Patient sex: F
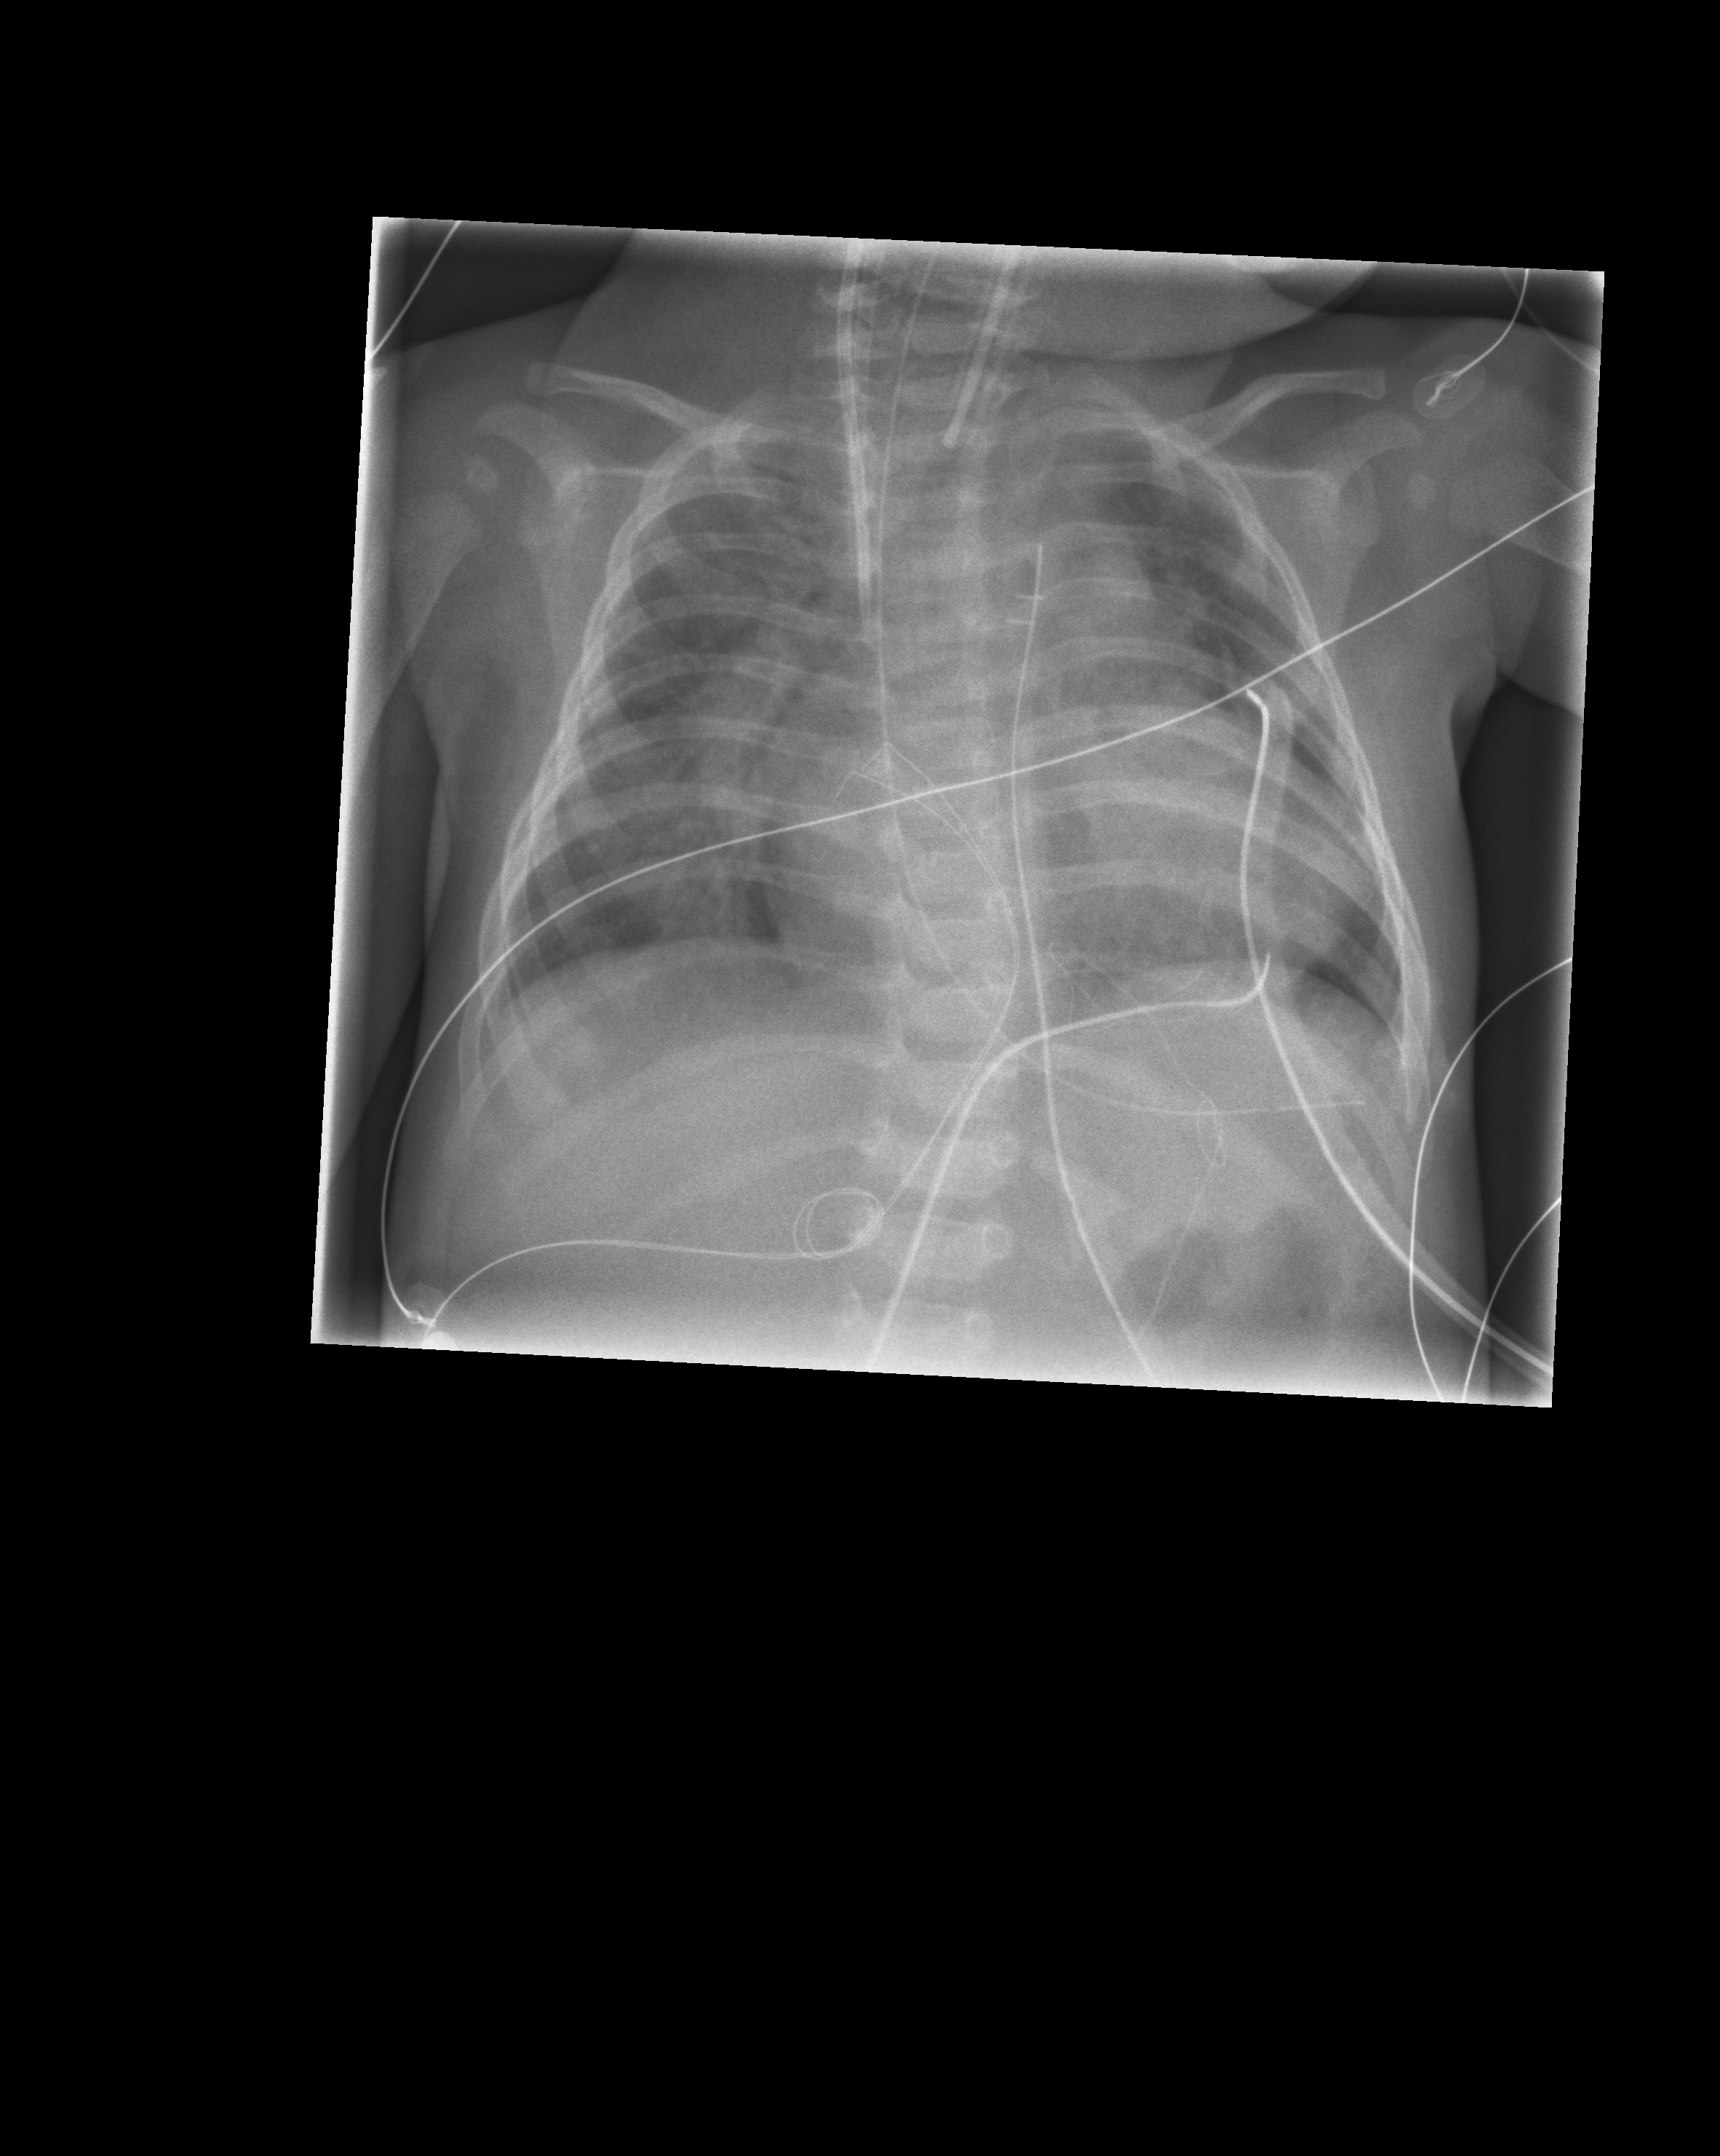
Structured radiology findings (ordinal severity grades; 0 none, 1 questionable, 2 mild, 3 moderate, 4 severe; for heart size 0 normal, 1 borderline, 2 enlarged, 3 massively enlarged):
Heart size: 2
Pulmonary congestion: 0
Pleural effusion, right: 0
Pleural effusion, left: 0
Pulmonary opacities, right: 2
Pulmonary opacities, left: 0
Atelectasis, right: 2
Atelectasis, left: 0